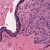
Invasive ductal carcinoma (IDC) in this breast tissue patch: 1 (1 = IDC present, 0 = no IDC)